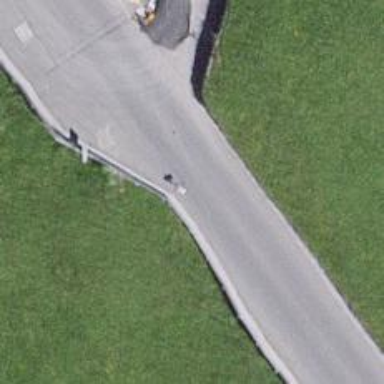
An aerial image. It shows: Guard rail.